Question: I have a simple UICollectionView with cells that have a single UITextView. The UITextView is constrained to the edges of the cell, so they should stay the same size as the cell size.
The problem I'm having is that for some reason these constraints are not working when I specify the cell size via collectionView:layout:sizeForItemAtIndexPath:.
I have the cell size set to 320x50 in the Storyboard. If I return a size with 2 times the height of the cell size with sizeForItemAtIndexPath:, the UITextView stays the same height despite the constraints I set. I am using Xcode 6 GM.
My view controller code is:
'''
@implementation TestViewController
- (void)viewDidLoad
{
[super viewDidLoad];
self.collectionView.delegate = self;
self.collectionView.dataSource = self;
}
- (void)viewDidAppear:(BOOL)animated
{
[super viewDidAppear:animated];
UICollectionViewCell *c = [self.collectionView cellForItemAtIndexPath:[NSIndexPath indexPathForItem:0 inSection:0]];
NSLog(@"%f", c.frame.size.height);
UITextView *tv = (UITextView *)[c viewWithTag:9];
NSLog(@"%f", tv.frame.size.height);
}
- (NSInteger)collectionView:(UICollectionView *)collectionView numberOfItemsInSection:(NSInteger)section
{
return 1;
}
- (UICollectionViewCell *)collectionView:(UICollectionView *)collectionView cellForItemAtIndexPath:(NSIndexPath *)indexPath
{
UICollectionViewCell *cell = [collectionView dequeueReusableCellWithReuseIdentifier:@"cell" forIndexPath:indexPath];
return cell;
}
- (CGSize)collectionView:(UICollectionView *)collectionView layout:(UICollectionViewLayout *)collectionViewLayout sizeForItemAtIndexPath:(NSIndexPath *)indexPath
{
UICollectionViewFlowLayout *flowLayout = (UICollectionViewFlowLayout *)collectionView.collectionViewLayout;
CGSize size = flowLayout.itemSize;
size.height = size.height * 2;
return size;
}
@end
'''
Those logs in viewDidAppear: give me an output of:
100.00000
50.00000
As you can see, the UITextView height doesn't change with the cell height.
Here's a screenshot of the storyboard I set up with a UITextView constrained in the UICollectionViewCell:

I know using auto layout constraints works fine with UITableViewCells and dynamic resizing. I have no idea why it's not working in this case. Does anyone have any ideas?
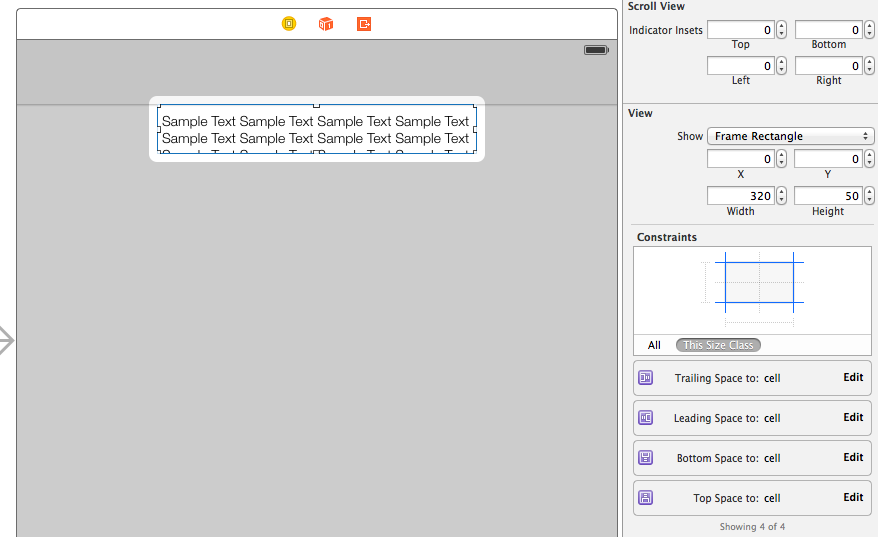
Answer: Well, I just looked on the iOS developer forums. Apparently, this is a bug with the iOS 8 SDK running on iOS 7 devices. The workaround is to add the following to your subclass of UICollectionViewCell:
'''
- (void)setBounds:(CGRect)bounds {
[super setBounds:bounds];
self.contentView.frame = bounds;
}
'''
'''
override var bounds: CGRect {
didSet {
contentView.frame = bounds
}
}
'''